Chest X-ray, AP view. Patient: 23 years old, sex F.
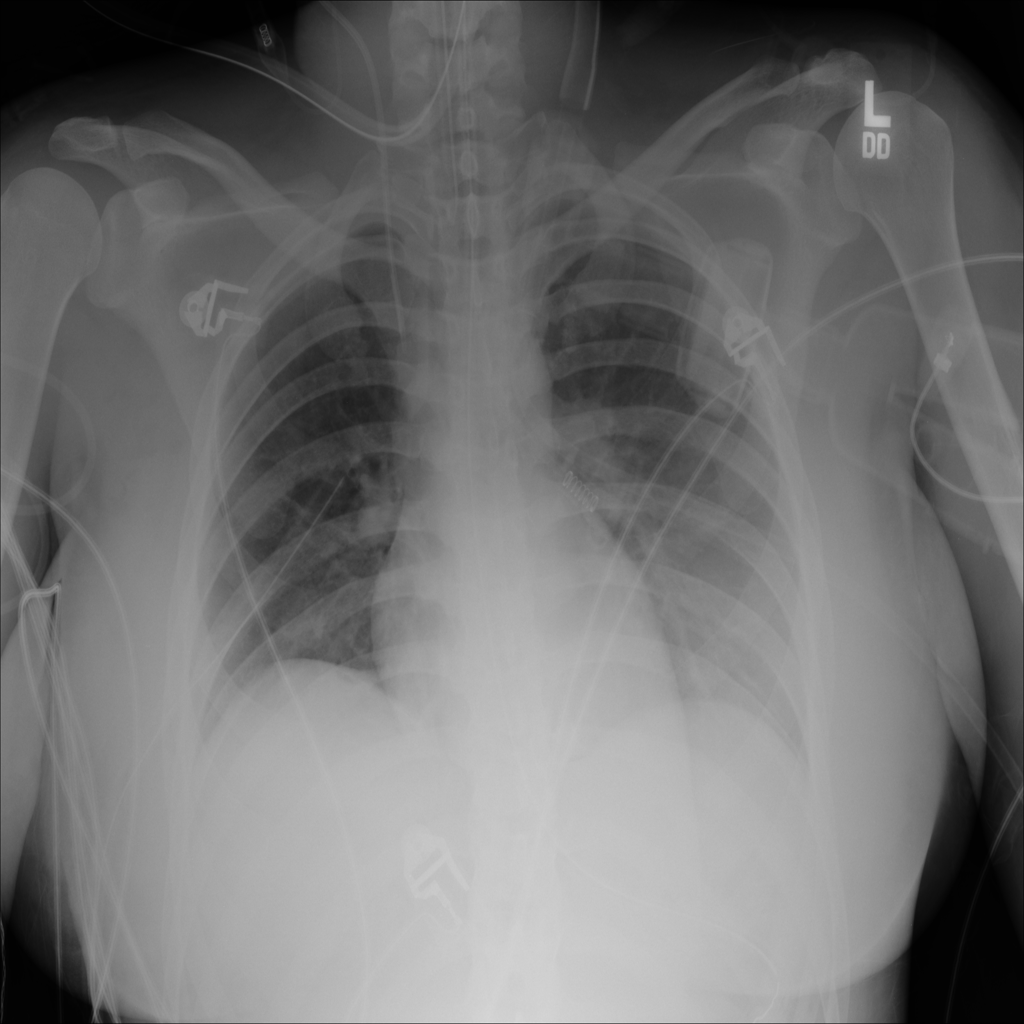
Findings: No Finding